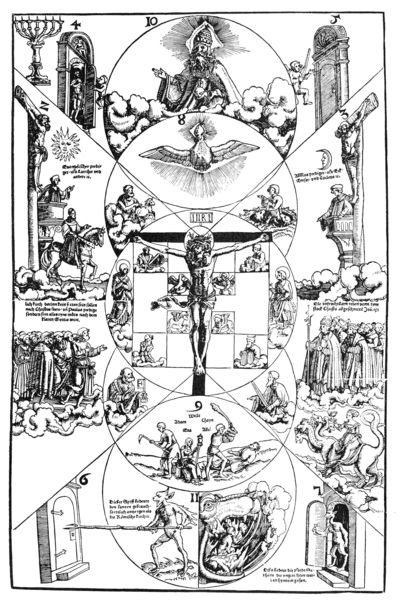
Titel: Die neue und die alte Kirche
Künstler: Monogrammist H
Institution: (Seriendruck)
Schlagwörter: feuer, flügel, gott, himmel, mann, vogel, weiß, wolken, menschen, fenster, frau, grau, männer, nacht, schwarz, skizze, tür, zeichnung, ausblick, tuch, wolke, malerei, alt, bluse, böse, falten, geschichte, taube, tod, erde, sonne, kelch, vater, bauern, esel, kreis, pferd, reiter, rund, engel, ritt, holzschnitt, schrift, perspektive, grafik, graphik, tag, linien, rundbogen, bischof, papst, zahlen, kerze, leuchter, striche, bauer, adam, eva, symetrie, eingang, mond, gefäß, kreuz, strahlen, druck, stich, kreise, dämon, entwurf, tinte, schema, heiligenschein, skelett, sarg, kanzel, christus, jesus, kreuzigung, gut, hölle, qual, teufel, priester, kruzifix, luther, predigt, bischöfe, heiliger, mönche, prozession, tiara, heilige, jünger, mandala, kupferstich, gekreuzigt, petrus, szenen, satan, dornenkrone, drachen, flugblatt, georg, geist, monster, gerippe, kain, dreifaltigkeit, schächer, reformation, segmente, katholisch, heiliger geist, gottvater, evangelisten, illustrationen, inri, menora, hure, babylon, cranach, paulus, jeus, abel, chritus, borhang, geripe, lutheranisch, sonne mond, szenes